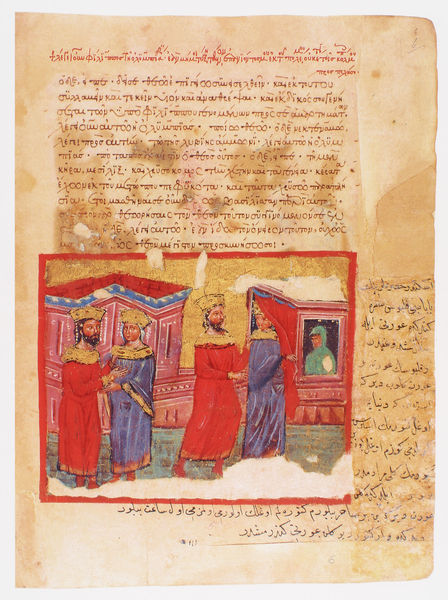
Titel: Der griechische Alexanderroman
Institution: Venedig, Hellenic Institute Codex Gr. 5
Schlagwörter: blau, grün, stadt, bunt, fenster, männer, schmuck, haus, rot, bibel, mensch, schauen, gewand, gold, mantel, händler, schrift, könig, weib, buch, vergoldet, seite, text, pergament, arabisch, königin, golden, kräftig, altdeutsch, kaputze, bund, kronen, arkatur, hebräisch, buchmalerei, koran, scan, kaputzenmantel, händler#, altdeutsch#